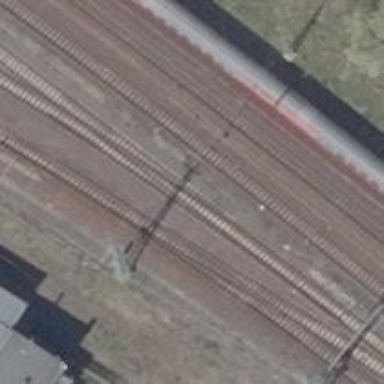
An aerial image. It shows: Railway switch.